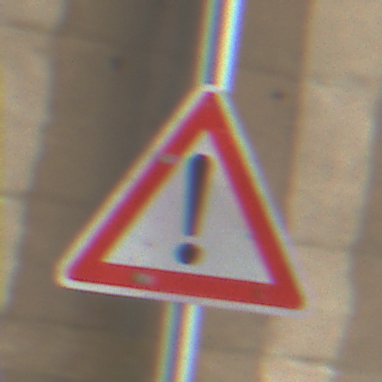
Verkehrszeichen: Gefahrenstelle
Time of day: Midday
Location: Roofed (Beach)
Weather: Overcast
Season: NotSpecified
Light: Natural